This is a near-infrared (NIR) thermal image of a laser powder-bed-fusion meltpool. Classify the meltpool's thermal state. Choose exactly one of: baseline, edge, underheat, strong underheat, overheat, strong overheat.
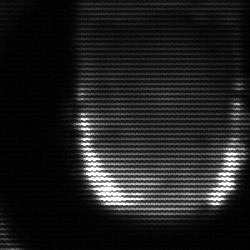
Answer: baseline